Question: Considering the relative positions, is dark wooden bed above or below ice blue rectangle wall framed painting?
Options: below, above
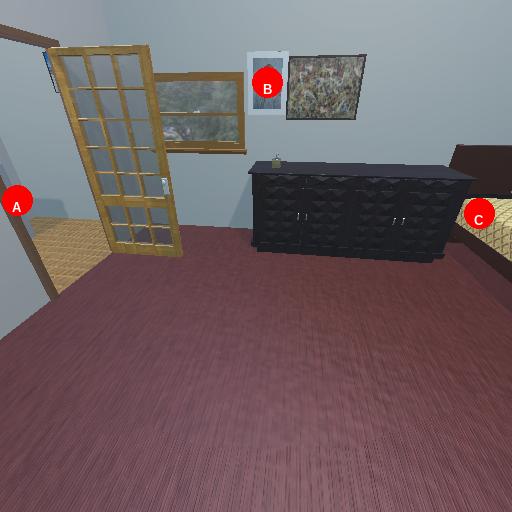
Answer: below